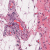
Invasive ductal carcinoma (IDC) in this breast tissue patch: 0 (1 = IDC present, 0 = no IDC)